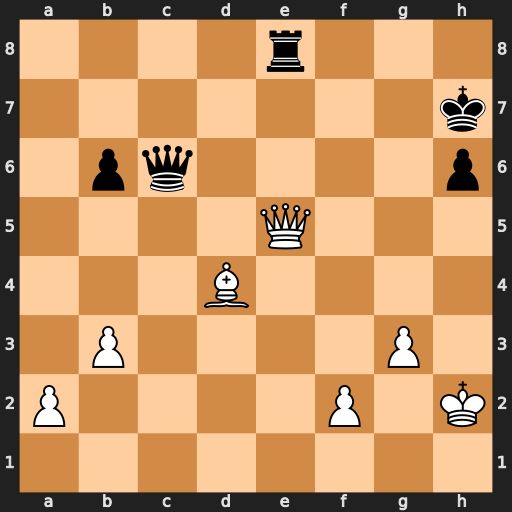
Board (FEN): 4r3/7k/1pq4p/4Q3/3B4/1P4P1/P4P1K/8
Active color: w
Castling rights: -
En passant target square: -
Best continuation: Qg7#